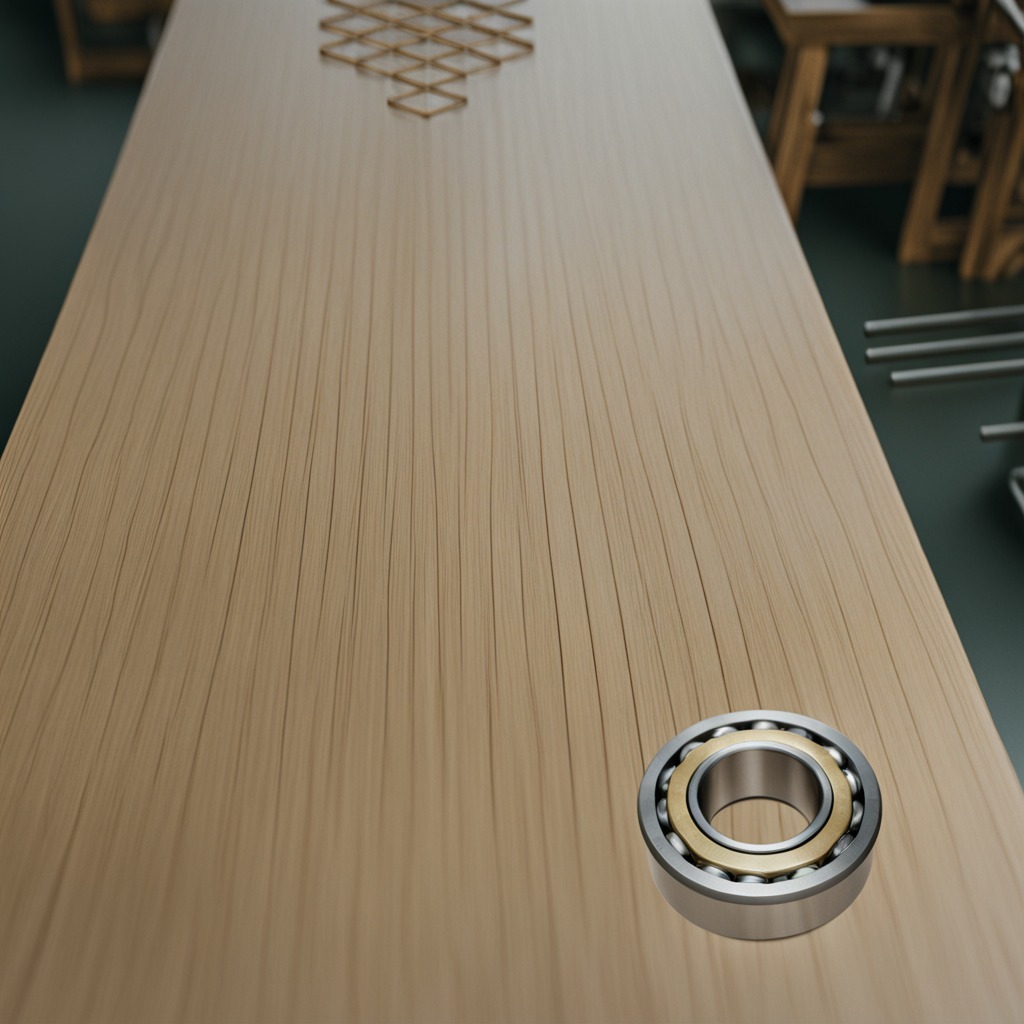
A metal ball bearing is lying on the workbench.